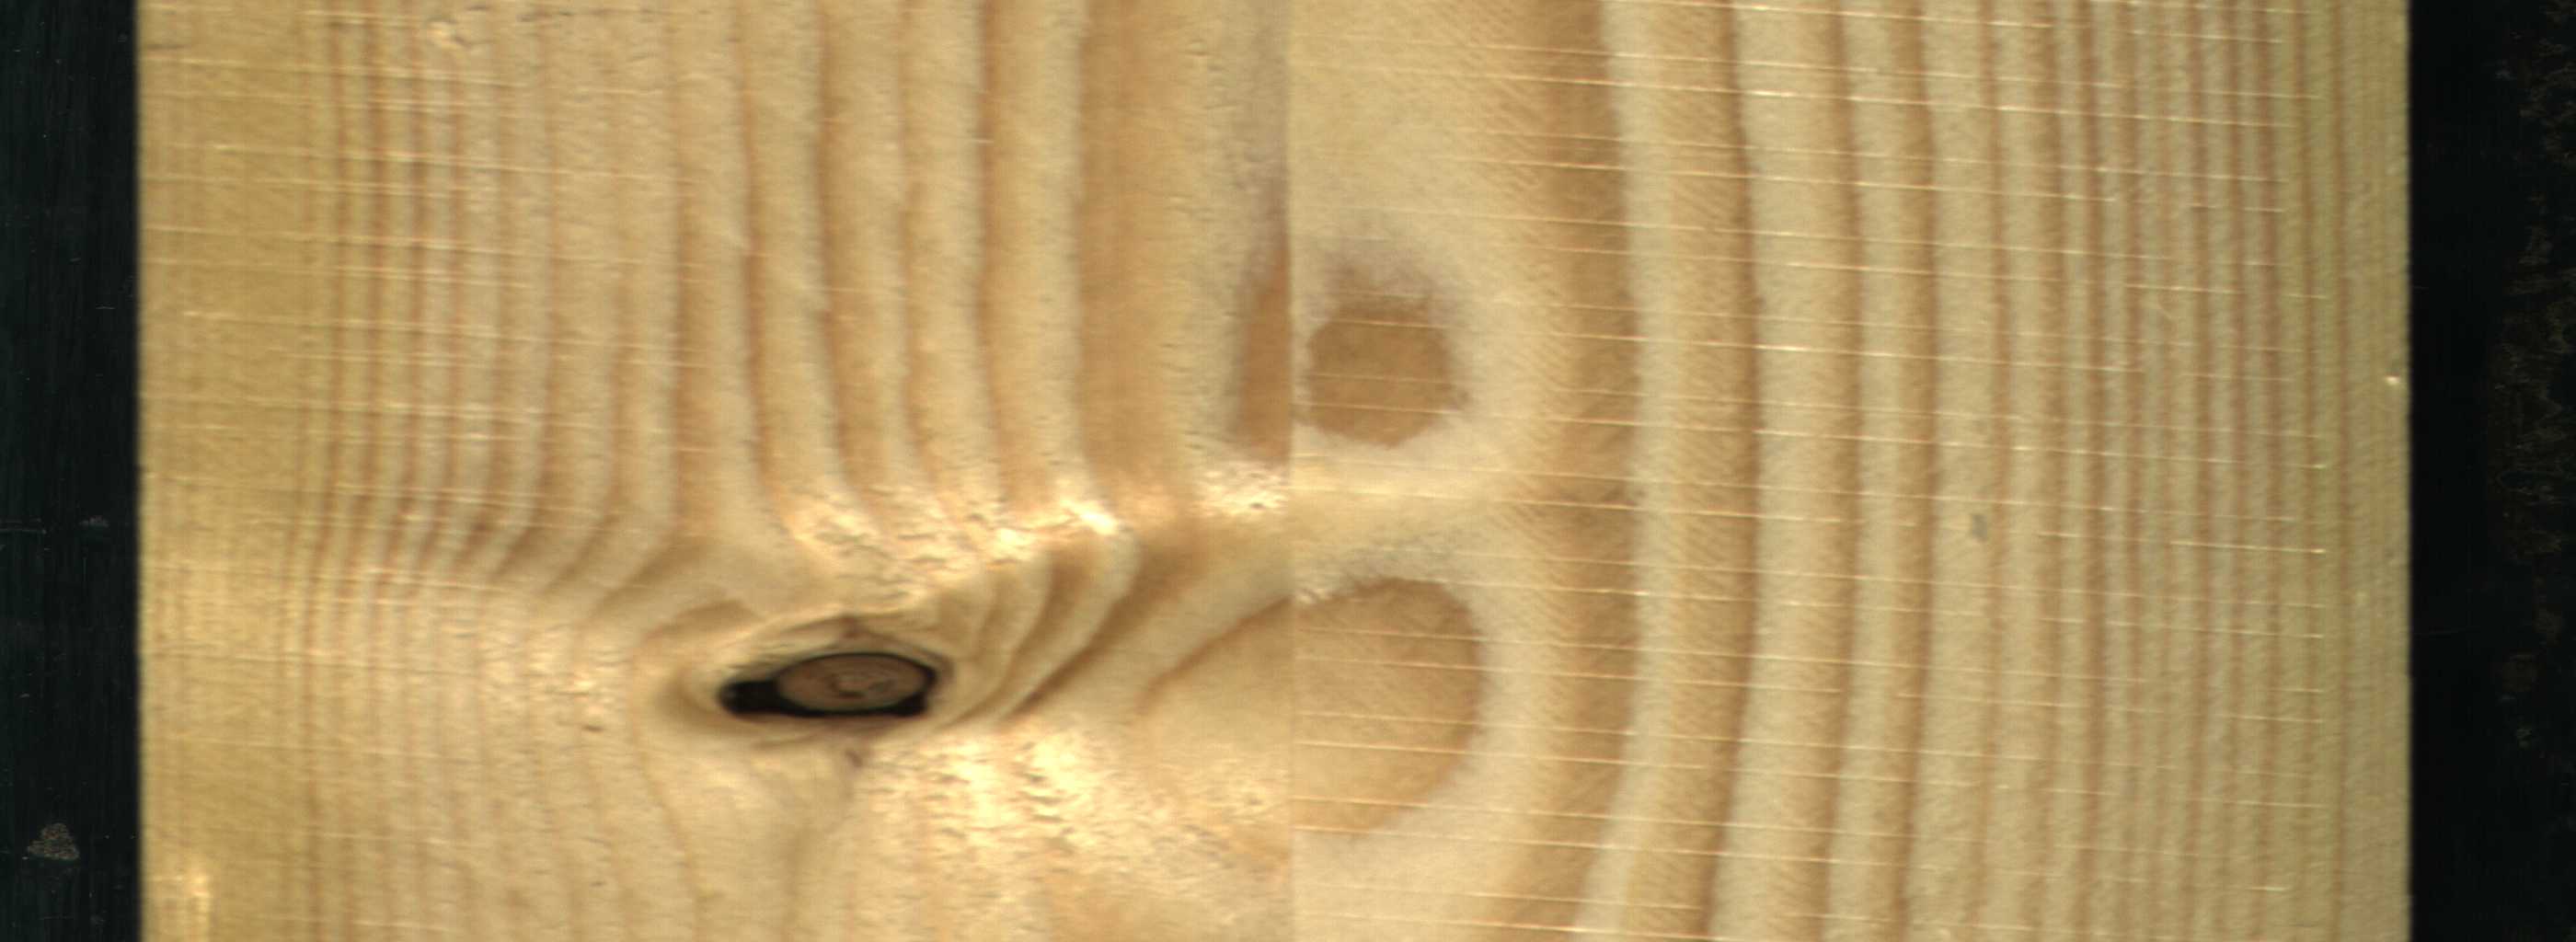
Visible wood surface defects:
Dead_Knot